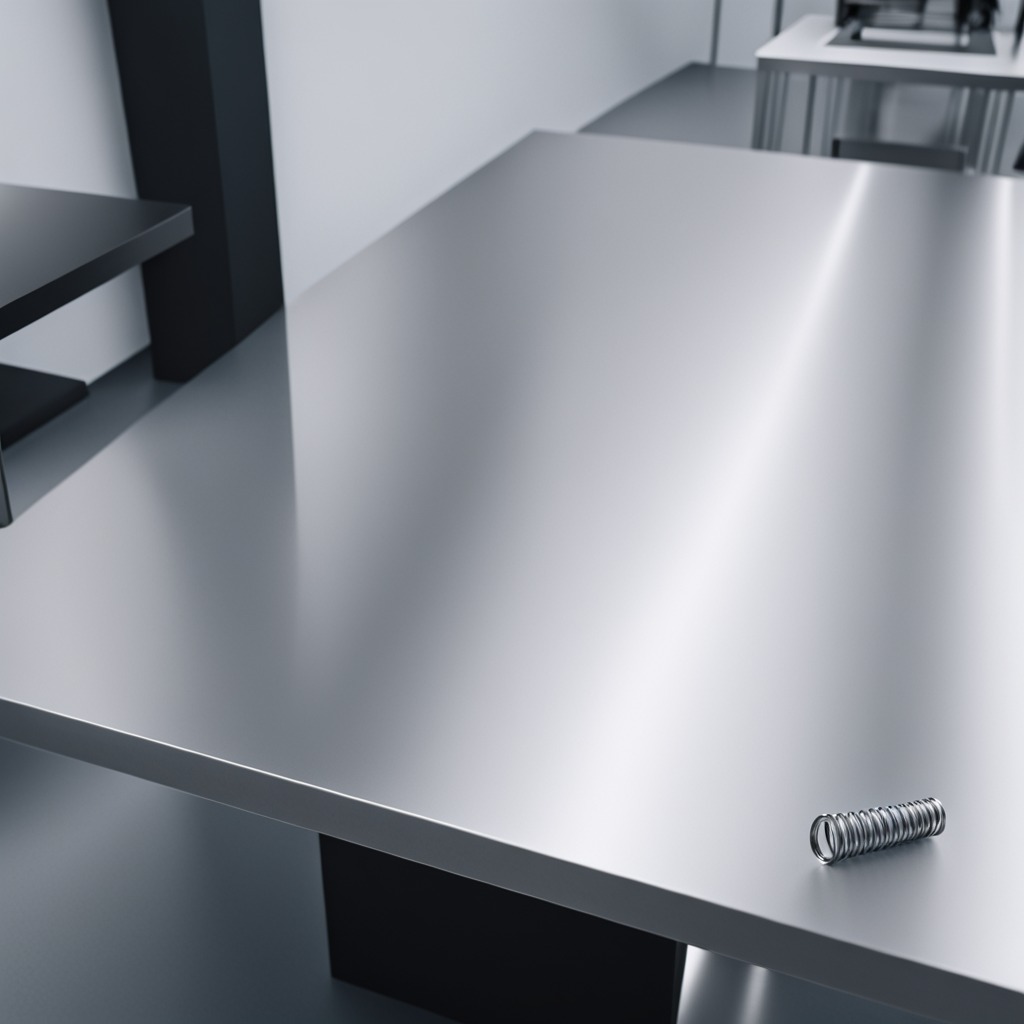
A coiled metal spring is lying on a stainless steel table in a high-end prototyping lab.